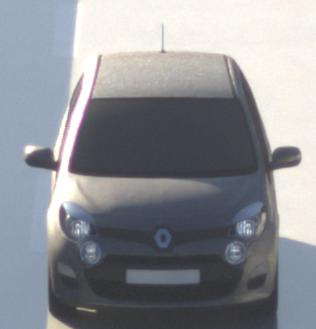
Make: Renault
Model: Twingo 1.2 LEV 16V 75
Detailed model: Twingo (II)
Model produced from: 2012/01
Model produced until: 2014/07
Doors: 3
Color: gray
Road condition: wet road
Daytime: sunrise or sunset
Contrast: medium contrast